七年级 · 计数
（2021 秋・全州县期末）自新冠肺炎疫情暴发以来，我国人民上下一心，团结一致，基本控制住了疫情. 然而，全球新冠肺炎疫情依然严重，境外许多国家的疫情尚在继续蔓延，疫情防控不可松解．如图是某国截止 5 月 31 日新冠病毒感染人数的折线统计图. 下列不正确的结论是 ( )

新冠病毒感染人数统计图

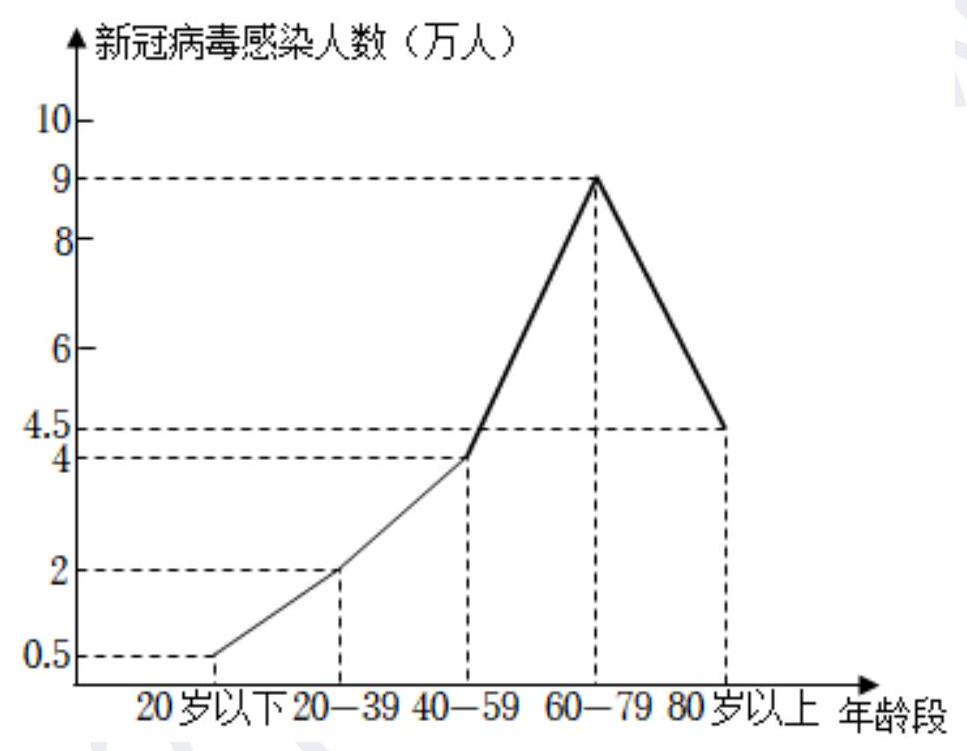
A. 20 岁以下感染人数最少
B. 60 岁 -79 岁以上感染人数最多
C. 60 岁 -79 岁感染人数为 4.5 万人
D. 60 岁 -79 岁感染人数为 9 万人
答案: C
解析: 根据折线统计图数据逐一判断即可.

【答案】解：由折线统计图可知, 20 岁以下感染人数最少, 故选项 $A$ 不合题意;

60 岁 - 79 岁以上感染人数最多, 故选项 $B$ 不合题意;

60 岁 - 79 岁感染人数为 9 万人, 故选项 $C$ 符合题意, 选项 $D$ 不合题意; 故选: C.

【点睛】此题主要考查了折线统计图, 关键是掌握折线图不但可以表示出数量的多少, 而且能够清楚
地表示出数量的增减变化情况.